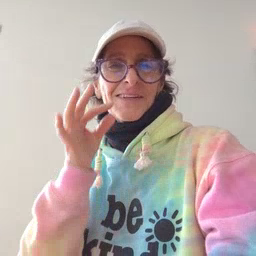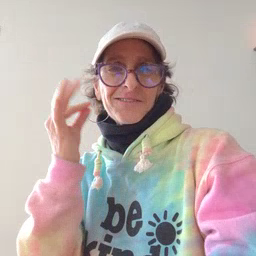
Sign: cat